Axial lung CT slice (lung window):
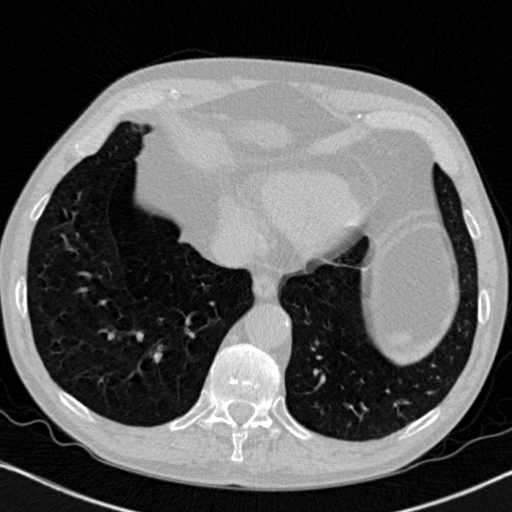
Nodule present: no